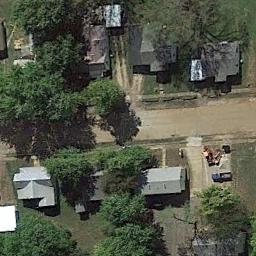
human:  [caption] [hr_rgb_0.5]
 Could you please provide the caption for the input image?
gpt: Many trees are in medium residential area .

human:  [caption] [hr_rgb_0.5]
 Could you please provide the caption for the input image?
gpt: Medium-sized residential areas have roads on both sides .

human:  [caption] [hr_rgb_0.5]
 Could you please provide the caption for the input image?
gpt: The medium residential is on the grass next to some trees and road .

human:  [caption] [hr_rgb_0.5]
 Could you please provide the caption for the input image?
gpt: The medium residential area has some neatly arranged houses and trees and a road goes through the medium residential area .

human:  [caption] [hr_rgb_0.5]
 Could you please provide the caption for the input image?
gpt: There are some green trees and buildings on the medium residential area .